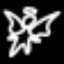
Label: angel